Question: I would like to know how to find the rotation matrix for a set of features in a frame.
I will be more specific. I have 2 frames with 20 features, let's say frame 1 and frame 2. I could estimate the location of the features in both frames. For example let say a certain frame 1 feature at location (x, y) and I know exactly where it is so let's say (x',y').
My question is that the features are moved and probably rotated so I wanna know how to compute the rotation matrix, I know the rotation matrix for 2D:

But I don't know how to compute the angle, and how to do that? I tried a function in OpenCV which is 'cv2DRotationMatrix();' but the problem which as I mentioned above I don't know how to compute the angle for the rotation matrix and another problem which it gives 2*3 matrix, so it won't work out cause if I will take this 20*2 matrix, (20 is the number of features and 2 are the location in (x,y)) and multiply it by the matrix by 2*3 which is the results from the function then I will get 20*3 matrix which it doesn't seem to be realistic cause I'm working with 2D.
So what should I do? To be more specific again, show me how to compute the angle to use it in the matrix?
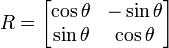
Answer: I'm not sure I've understood your question, but if you want to find out the angle of rotation resulting from an arbitrary transform...
A simple hack is to transform the points [0 0] and [1 0] and getting the angle of the ray from the first transformed point to the second.
'''
o = M * [0 0]
x = M * [1 0]
d = x - o
th = atan2(d.y, d.x)
'''
This doesn't consider skew and other non-orthogonal transforms, for which the notion of "angle" is vague.